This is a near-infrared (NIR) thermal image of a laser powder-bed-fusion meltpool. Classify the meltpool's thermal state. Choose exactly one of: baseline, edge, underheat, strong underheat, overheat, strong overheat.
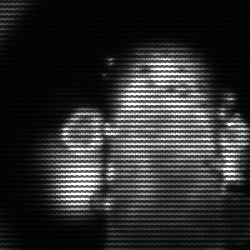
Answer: strong underheat